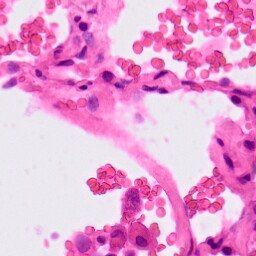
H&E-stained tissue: Lung